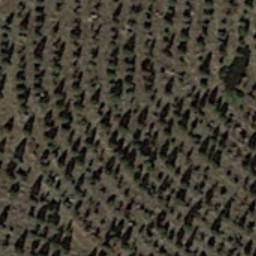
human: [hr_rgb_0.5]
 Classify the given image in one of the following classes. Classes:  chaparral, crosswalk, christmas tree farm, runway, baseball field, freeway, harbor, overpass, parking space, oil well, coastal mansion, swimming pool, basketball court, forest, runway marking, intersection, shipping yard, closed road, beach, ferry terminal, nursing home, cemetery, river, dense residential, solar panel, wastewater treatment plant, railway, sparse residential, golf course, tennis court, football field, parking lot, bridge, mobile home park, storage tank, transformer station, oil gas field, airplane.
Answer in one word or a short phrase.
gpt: christmas tree farm